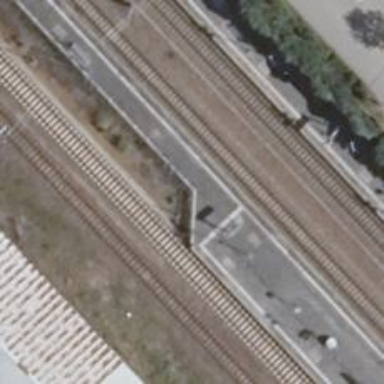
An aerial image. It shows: Platform edge at railway station.